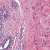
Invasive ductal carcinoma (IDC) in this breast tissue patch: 0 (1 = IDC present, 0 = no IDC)